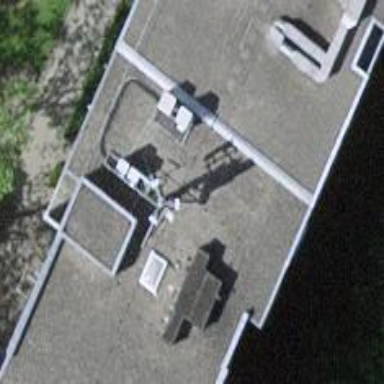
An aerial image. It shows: Mast tower used for communication.